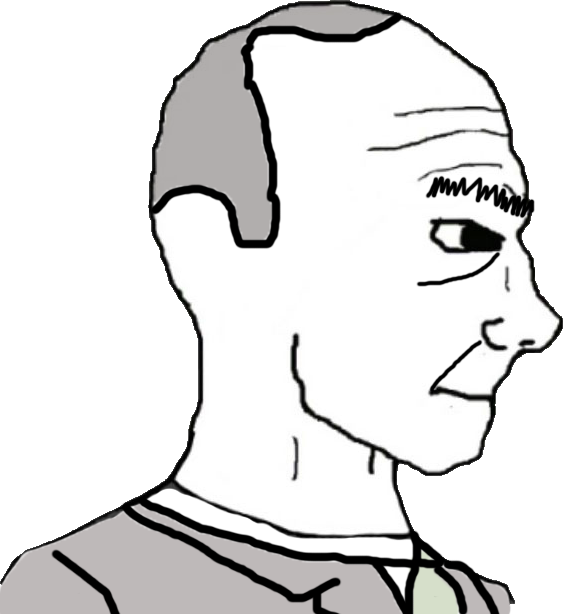
Label: 4_Yes_Chad